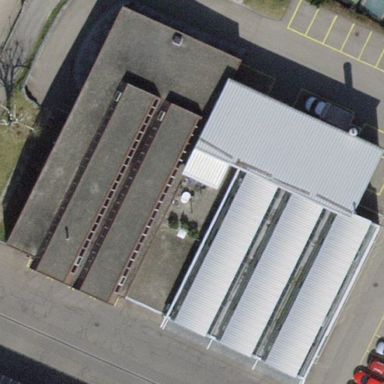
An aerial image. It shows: Commercial building.